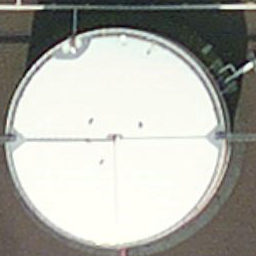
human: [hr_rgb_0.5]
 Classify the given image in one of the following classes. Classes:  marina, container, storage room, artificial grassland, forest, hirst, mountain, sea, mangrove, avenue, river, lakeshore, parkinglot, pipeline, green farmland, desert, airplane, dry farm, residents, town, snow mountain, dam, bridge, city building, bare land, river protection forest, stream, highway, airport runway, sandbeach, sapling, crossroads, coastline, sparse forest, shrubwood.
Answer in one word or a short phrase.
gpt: storage room